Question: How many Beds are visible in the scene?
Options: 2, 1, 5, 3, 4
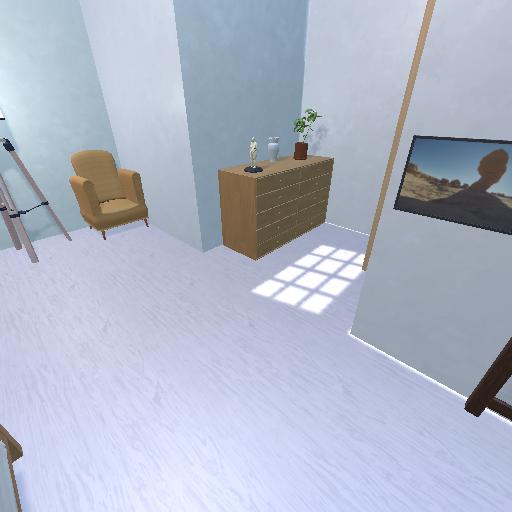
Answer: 2